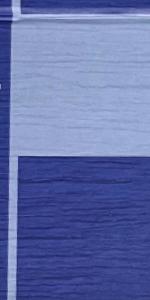
Label: Empty